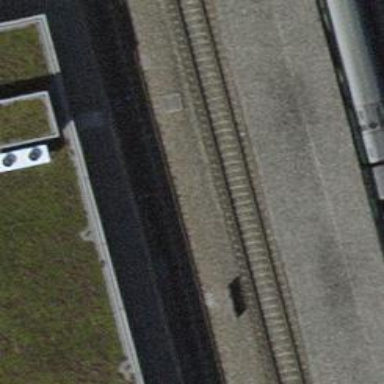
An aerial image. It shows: Stop position for public transport on the railway.